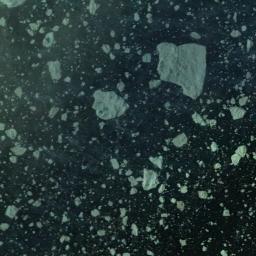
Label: sea_ice